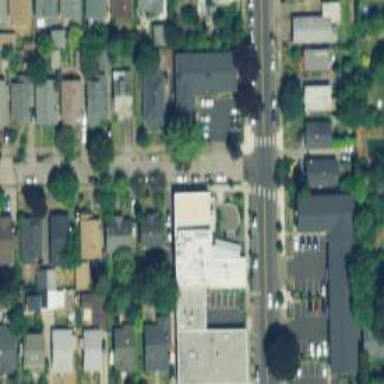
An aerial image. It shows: Healthcare clinic.